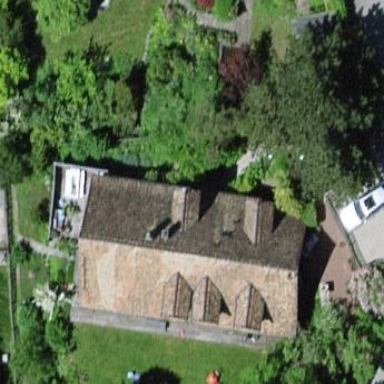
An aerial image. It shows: Detached building.